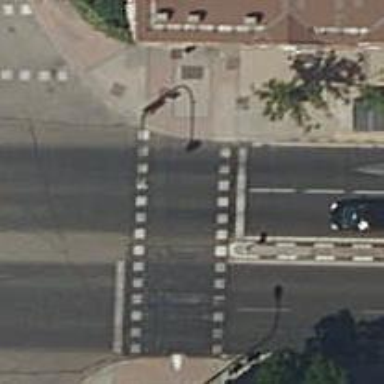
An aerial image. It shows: Road with traffic signals controlling the flow of traffic.